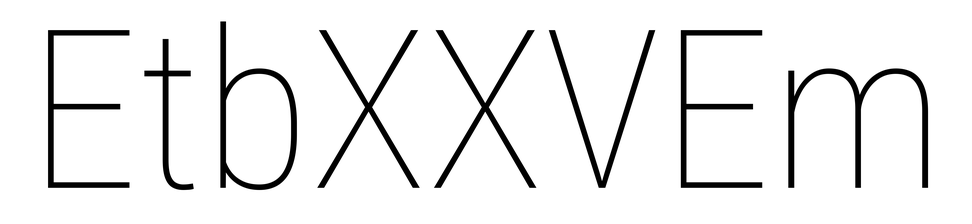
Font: Roboto_Condensed_Thin